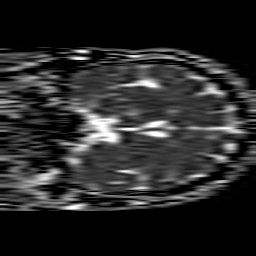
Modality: ADC
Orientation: coronal
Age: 55
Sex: male
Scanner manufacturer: philips
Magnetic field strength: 1.5 T
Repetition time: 3.684 s
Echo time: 0.09411 s